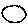
Label: moon